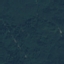
Label: Forest